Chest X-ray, PA view. Patient: 43 years old, sex M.
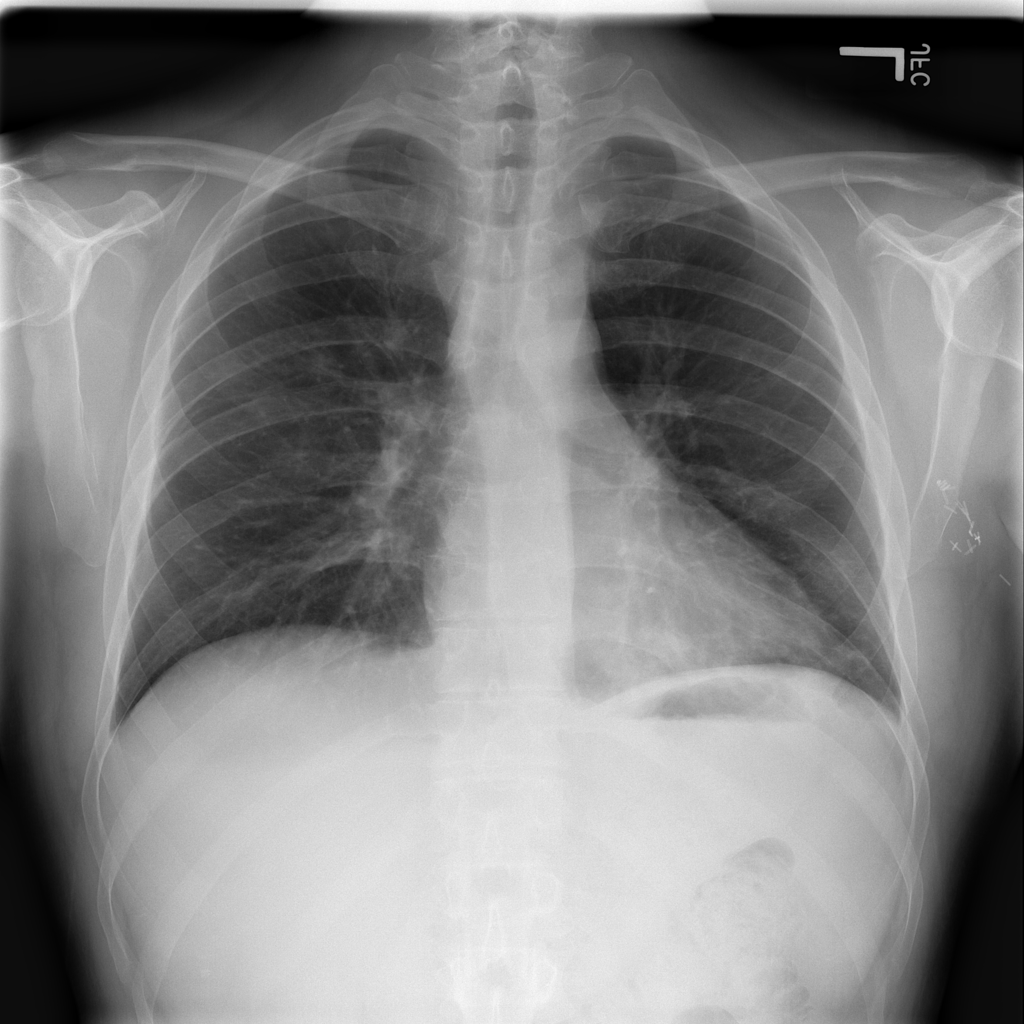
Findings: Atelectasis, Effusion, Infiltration